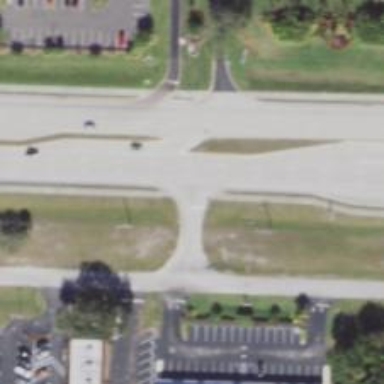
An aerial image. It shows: Unmarked road crossing.